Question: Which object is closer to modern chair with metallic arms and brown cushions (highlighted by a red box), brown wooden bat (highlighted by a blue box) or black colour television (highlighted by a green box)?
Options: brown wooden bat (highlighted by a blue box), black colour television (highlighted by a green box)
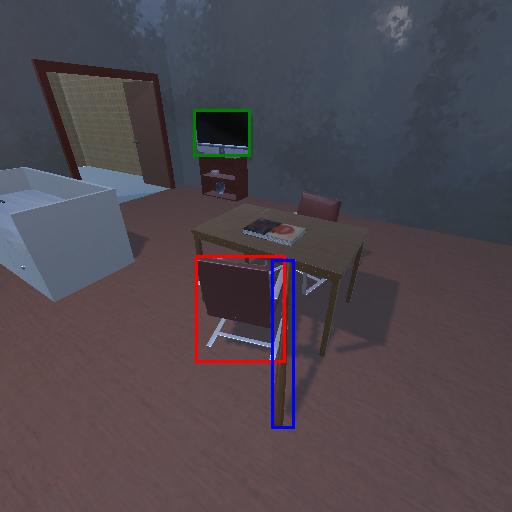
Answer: brown wooden bat (highlighted by a blue box)